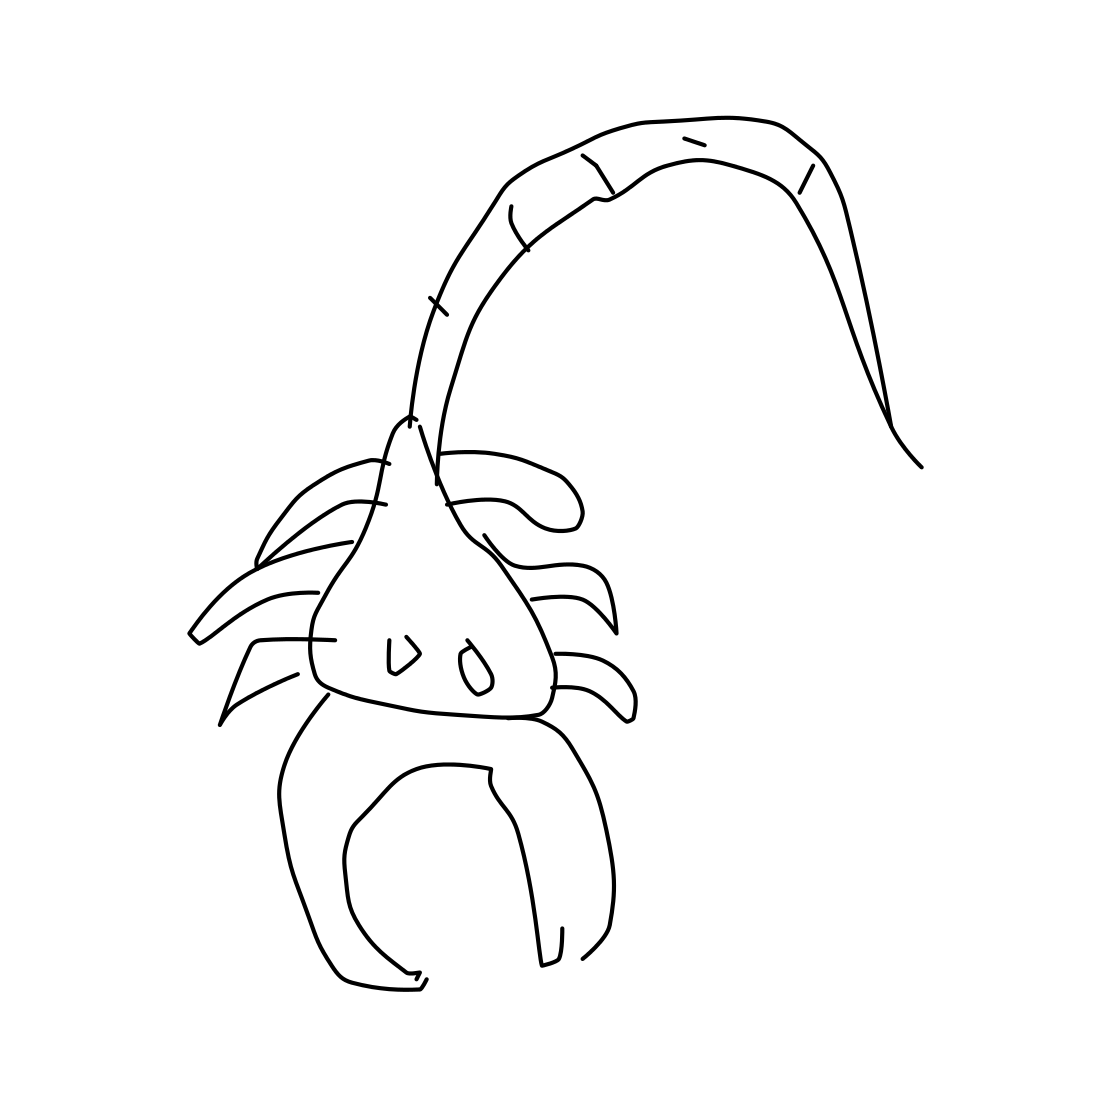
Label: scorpion